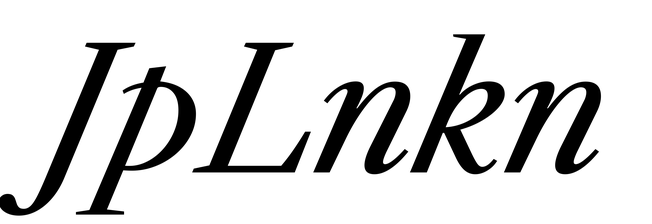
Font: LibreCaslonText-Italic_Italic